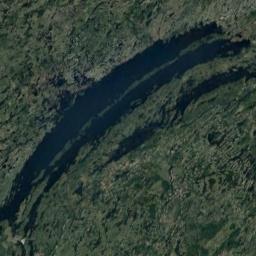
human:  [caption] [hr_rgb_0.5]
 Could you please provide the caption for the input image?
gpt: The lake in the picture is small .

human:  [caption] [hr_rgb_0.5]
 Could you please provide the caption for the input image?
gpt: Many trees are beside the lake .

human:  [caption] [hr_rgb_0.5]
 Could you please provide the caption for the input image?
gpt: Some lakes of different sizes with borders that are not obvious lie on a plain covered with vegetation and the water is dark blue .

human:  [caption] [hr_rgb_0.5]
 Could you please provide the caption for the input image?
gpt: A long, Deep blue lake surrounded by forest .

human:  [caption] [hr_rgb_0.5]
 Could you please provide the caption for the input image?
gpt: There are green trees and meadows around the lakes .